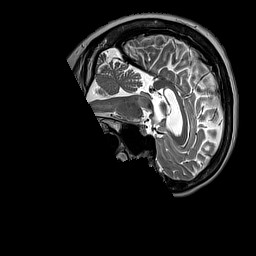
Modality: T2w
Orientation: sagittal
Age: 68
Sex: female
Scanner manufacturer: siemens
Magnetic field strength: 3 T
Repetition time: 3.2 s
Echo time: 0.212 s